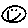
Label: smiley face